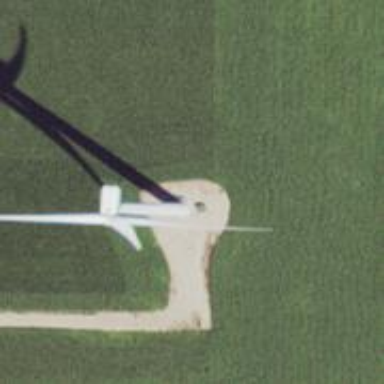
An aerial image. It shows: Wind generator using wind turbines of horizontal axis.